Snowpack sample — Loveland Pass, Silver Plume, Colorado, USA (12/14/25, 10:50 AM MST)
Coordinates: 39.664, -105.882
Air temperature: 36 °F
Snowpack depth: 67 cm
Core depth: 20 cm
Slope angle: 6°, slope face: 326°
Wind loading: low
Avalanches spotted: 0
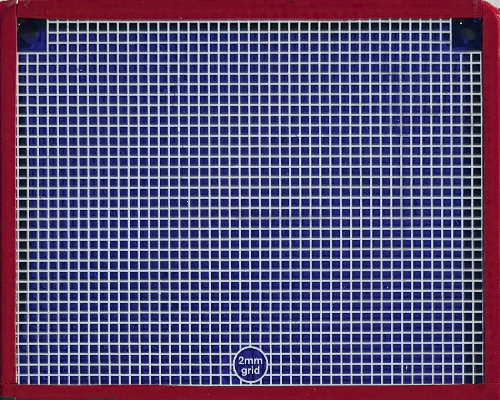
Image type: profile
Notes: No avalanches spotted, very late start to the season with minimal snowpack